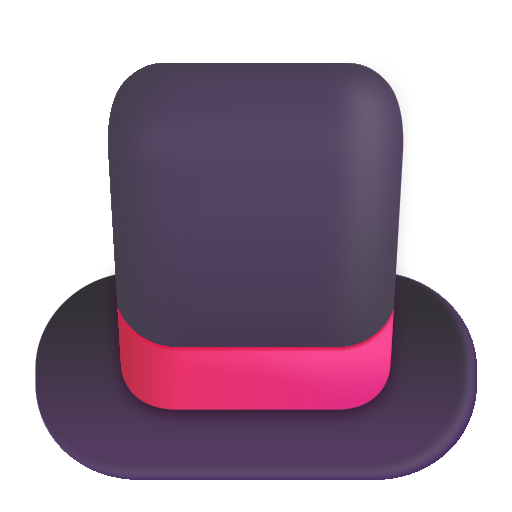
top hat color